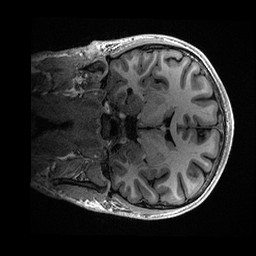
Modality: T1w
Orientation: coronal
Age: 19
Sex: male
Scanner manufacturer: ge
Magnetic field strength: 3 T
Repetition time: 0.006952 s
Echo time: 0.00292 s